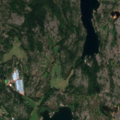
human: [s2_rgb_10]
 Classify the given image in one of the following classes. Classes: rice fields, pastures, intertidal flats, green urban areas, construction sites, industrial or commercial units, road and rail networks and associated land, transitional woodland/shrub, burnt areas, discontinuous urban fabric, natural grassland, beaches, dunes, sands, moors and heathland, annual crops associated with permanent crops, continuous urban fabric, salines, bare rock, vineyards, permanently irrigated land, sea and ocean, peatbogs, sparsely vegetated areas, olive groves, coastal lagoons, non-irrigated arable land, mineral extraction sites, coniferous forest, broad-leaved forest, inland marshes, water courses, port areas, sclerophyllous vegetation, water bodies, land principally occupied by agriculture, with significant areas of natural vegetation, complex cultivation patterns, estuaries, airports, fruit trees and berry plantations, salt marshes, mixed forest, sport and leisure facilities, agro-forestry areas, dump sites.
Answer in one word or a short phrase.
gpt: mixed forest, bare rock, sea and ocean